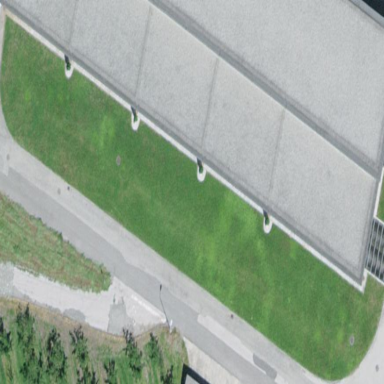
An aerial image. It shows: Open area covered with grass.